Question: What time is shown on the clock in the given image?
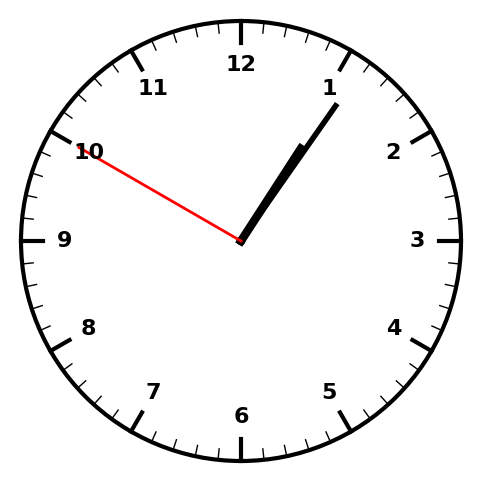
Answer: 01:05:50